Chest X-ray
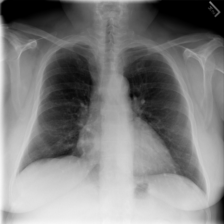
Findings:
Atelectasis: negative
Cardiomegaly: negative
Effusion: negative
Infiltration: negative
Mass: negative
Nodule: negative
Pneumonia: negative
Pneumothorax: negative
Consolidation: negative
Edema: negative
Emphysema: negative
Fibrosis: negative
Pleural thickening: negative
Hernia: negative